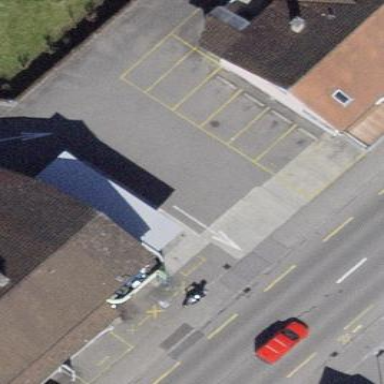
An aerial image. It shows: Fuel station.